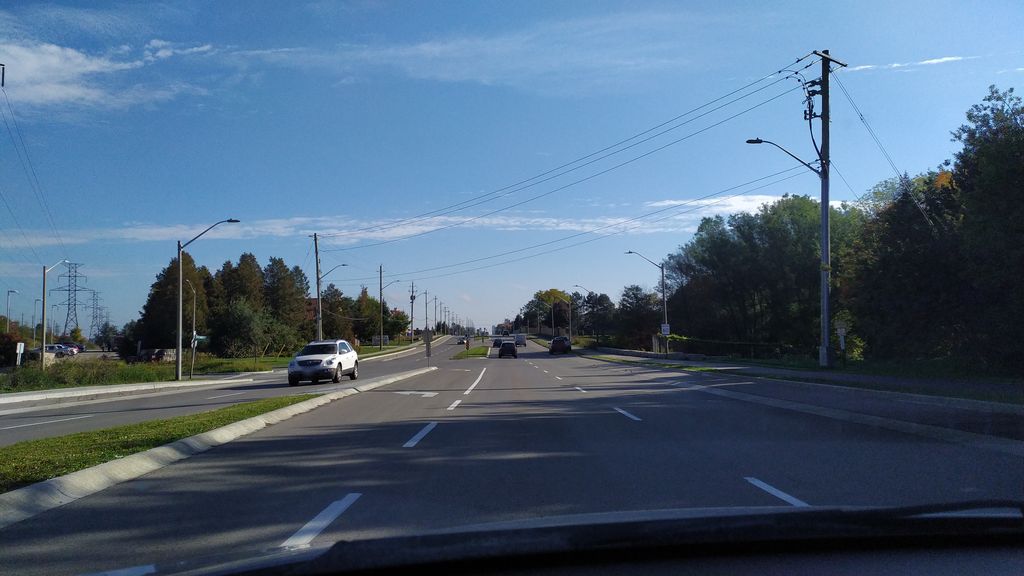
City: kitchener-waterloo